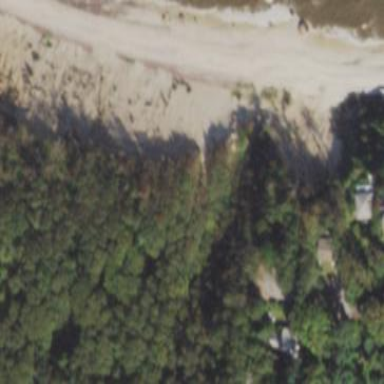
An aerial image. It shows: Natural area covered with sand.